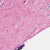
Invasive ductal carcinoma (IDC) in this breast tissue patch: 0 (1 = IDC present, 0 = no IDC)